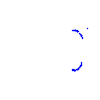
Particle: proton